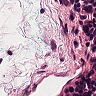
Metastatic tissue present: no